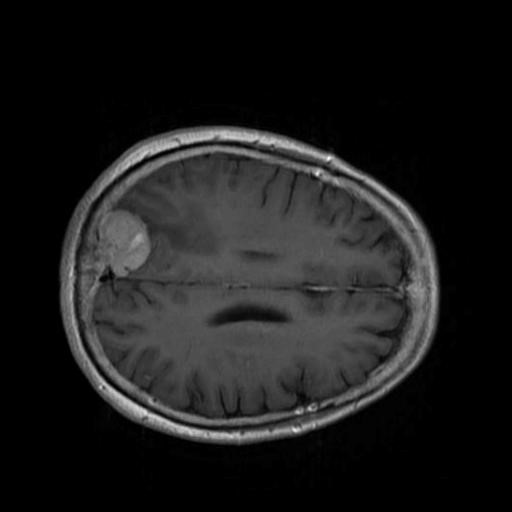
Label: brain_menin